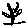
Label: flower